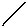
Label: line